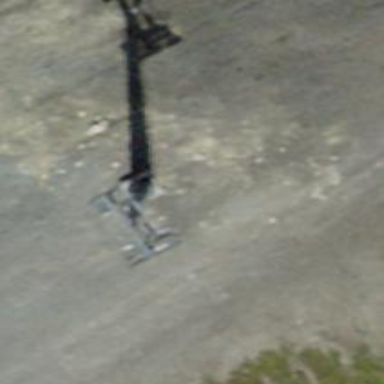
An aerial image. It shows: Pylon used for aerialway.